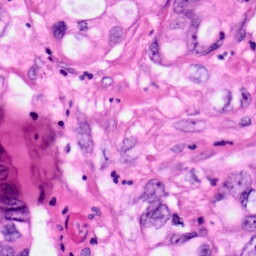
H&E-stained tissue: Pancreatic